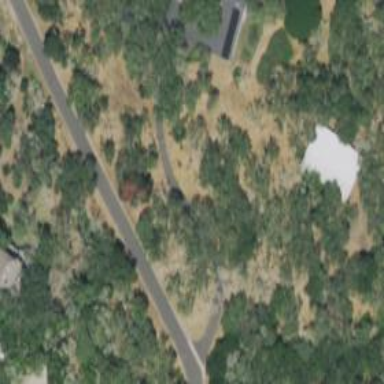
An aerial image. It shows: Driveway.